Question: I have created a form with contact form 7, here's the code I generated:
'''
<div style="width:50%;float:left;"><label>
[textarea* your-message placeholder"messsage"] </label></div>
<div style="width:50%;float:right;"><label>
[text* your-name placeholder"name*"] </label></div>
<div style="width:50%;float:right;"><label>
[text* company-name placeholder"company's name"] </label></div>
<div style="width:50%;float:right;"><label>
[tel* tel-783 id:tel-783 class:tel-783 placeholder"phone*"] </label></div>
<div style="width:50%;float:right;"><label>
[email email-731 id:email-731 class:email-731 placeholder"email"]
<label> [submit id:button-22 class:button-22 "send"]</label>
'''
I have tried to make the button align left and remain there at the same place no matter what resolution the screen is, but both float: left and position: fixed didn't work for me. Actually, position:fixed made my button disappear so I used relative instead. Here's the current CSS:
'''
input[type='text'],
input[type='tel'],
input[type="email"] {
text-align: right;
font-family: heebo;
color: #001a71 !important;
background-color: #ffffff !important;
border: 1px solid #001a71 !important;
font-size: 1.563em !important;
height: 20px;
margin-bottom: -30px !important;
margin-top: -28px !important;
position: relative !important min-width: 190px;
}
textarea {
height: 190px;
text-align: right;
font-family: heebo;
color: #001a71 !important;
background-color: #ffffff !important;
border: 1px solid #001a71 !important;
font-size: 1.563em !important;
margin-top: -4px !important;
margin: 0 -10px;
position: relative !important min-width: 190px;
}
#button-22 {
text-transform: uppercase;
background: #4a5ba8;
color: white;
border: 1px solid #4a5ba8;
font-family: 'Heebo', sans-serif;
font-size: 1.5em;
font-weight: 300;
transition: all 0.5s ease 0s;
padding: 10px;
margin: 0 -13.2em;
position: relative min-width:43.446 px max-width: 43.446px;
!important float: left !important;
}
.contact-form-wrapper input[type="submit"] float: left !important;
}
#button-22:hover {
text-transform: uppercase;
background-color: transparent;
color: #4a5ba8;
border: 1px solid #4a5ba8;
font-family: 'Heebo', sans-serif;
font-size: 1.5em;
font-weight: 300;
transition: all 0.5s ease 0s;
padding: 10px;
position: relative min-width:43.446 px max-width: 43.446px float: !important;
}
'''

Can someone please tell me how to get it to work?
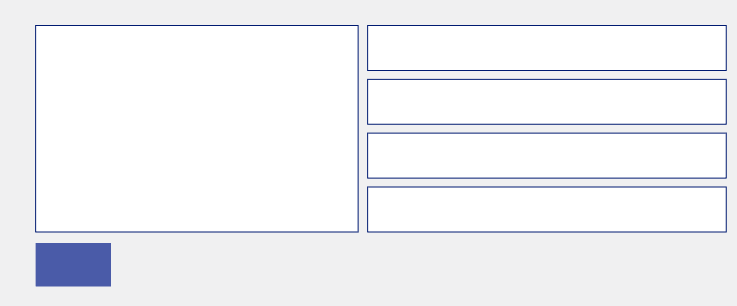
Answer: You can use 'position: absolute;' and use the 'left' and 'bottom' attributes to position the button.
Example code based on your CSS:
'''
#button-22 {
text-transform: uppercase;
background: #4a5ba8;
color: white;
border: 1px solid #4a5ba8;
font-family: 'Heebo', sans-serif;
font-size: 1.5em;
font-weight: 300;
transition: all 0.5s ease 0s;
padding: 10px;
margin:0 -13.2em;
position: absolute;
left: 0 /* adjust this as required */
bottom: 0 /* adjust this as required */
min-width:43.446 px;
max-width: 43.446px !important;
}
'''
Hope this helps.
Please make sure you put the ';' at the end of every CSS property that you define.